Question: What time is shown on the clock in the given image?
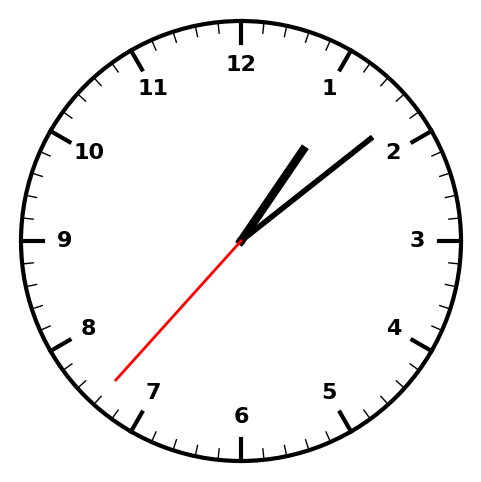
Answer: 01:08:37